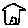
Label: house